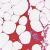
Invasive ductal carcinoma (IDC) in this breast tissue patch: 0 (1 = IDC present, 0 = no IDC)